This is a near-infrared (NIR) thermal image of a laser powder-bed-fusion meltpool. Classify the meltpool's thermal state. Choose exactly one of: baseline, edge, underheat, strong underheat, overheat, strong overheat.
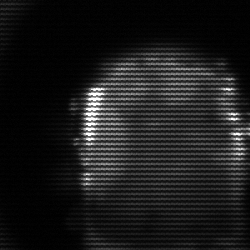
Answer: baseline